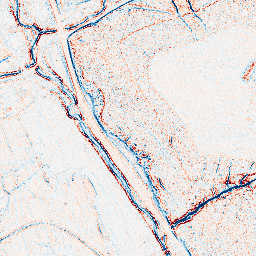
Category: edge_preserving
Decomposition family: bilateral
Decomposition parameters: d: 5
sigma_color: 75
sigma_space: 75
Upsampling method: quintic
Upsampling parameters: scale: 4
Upsampling scale: 4